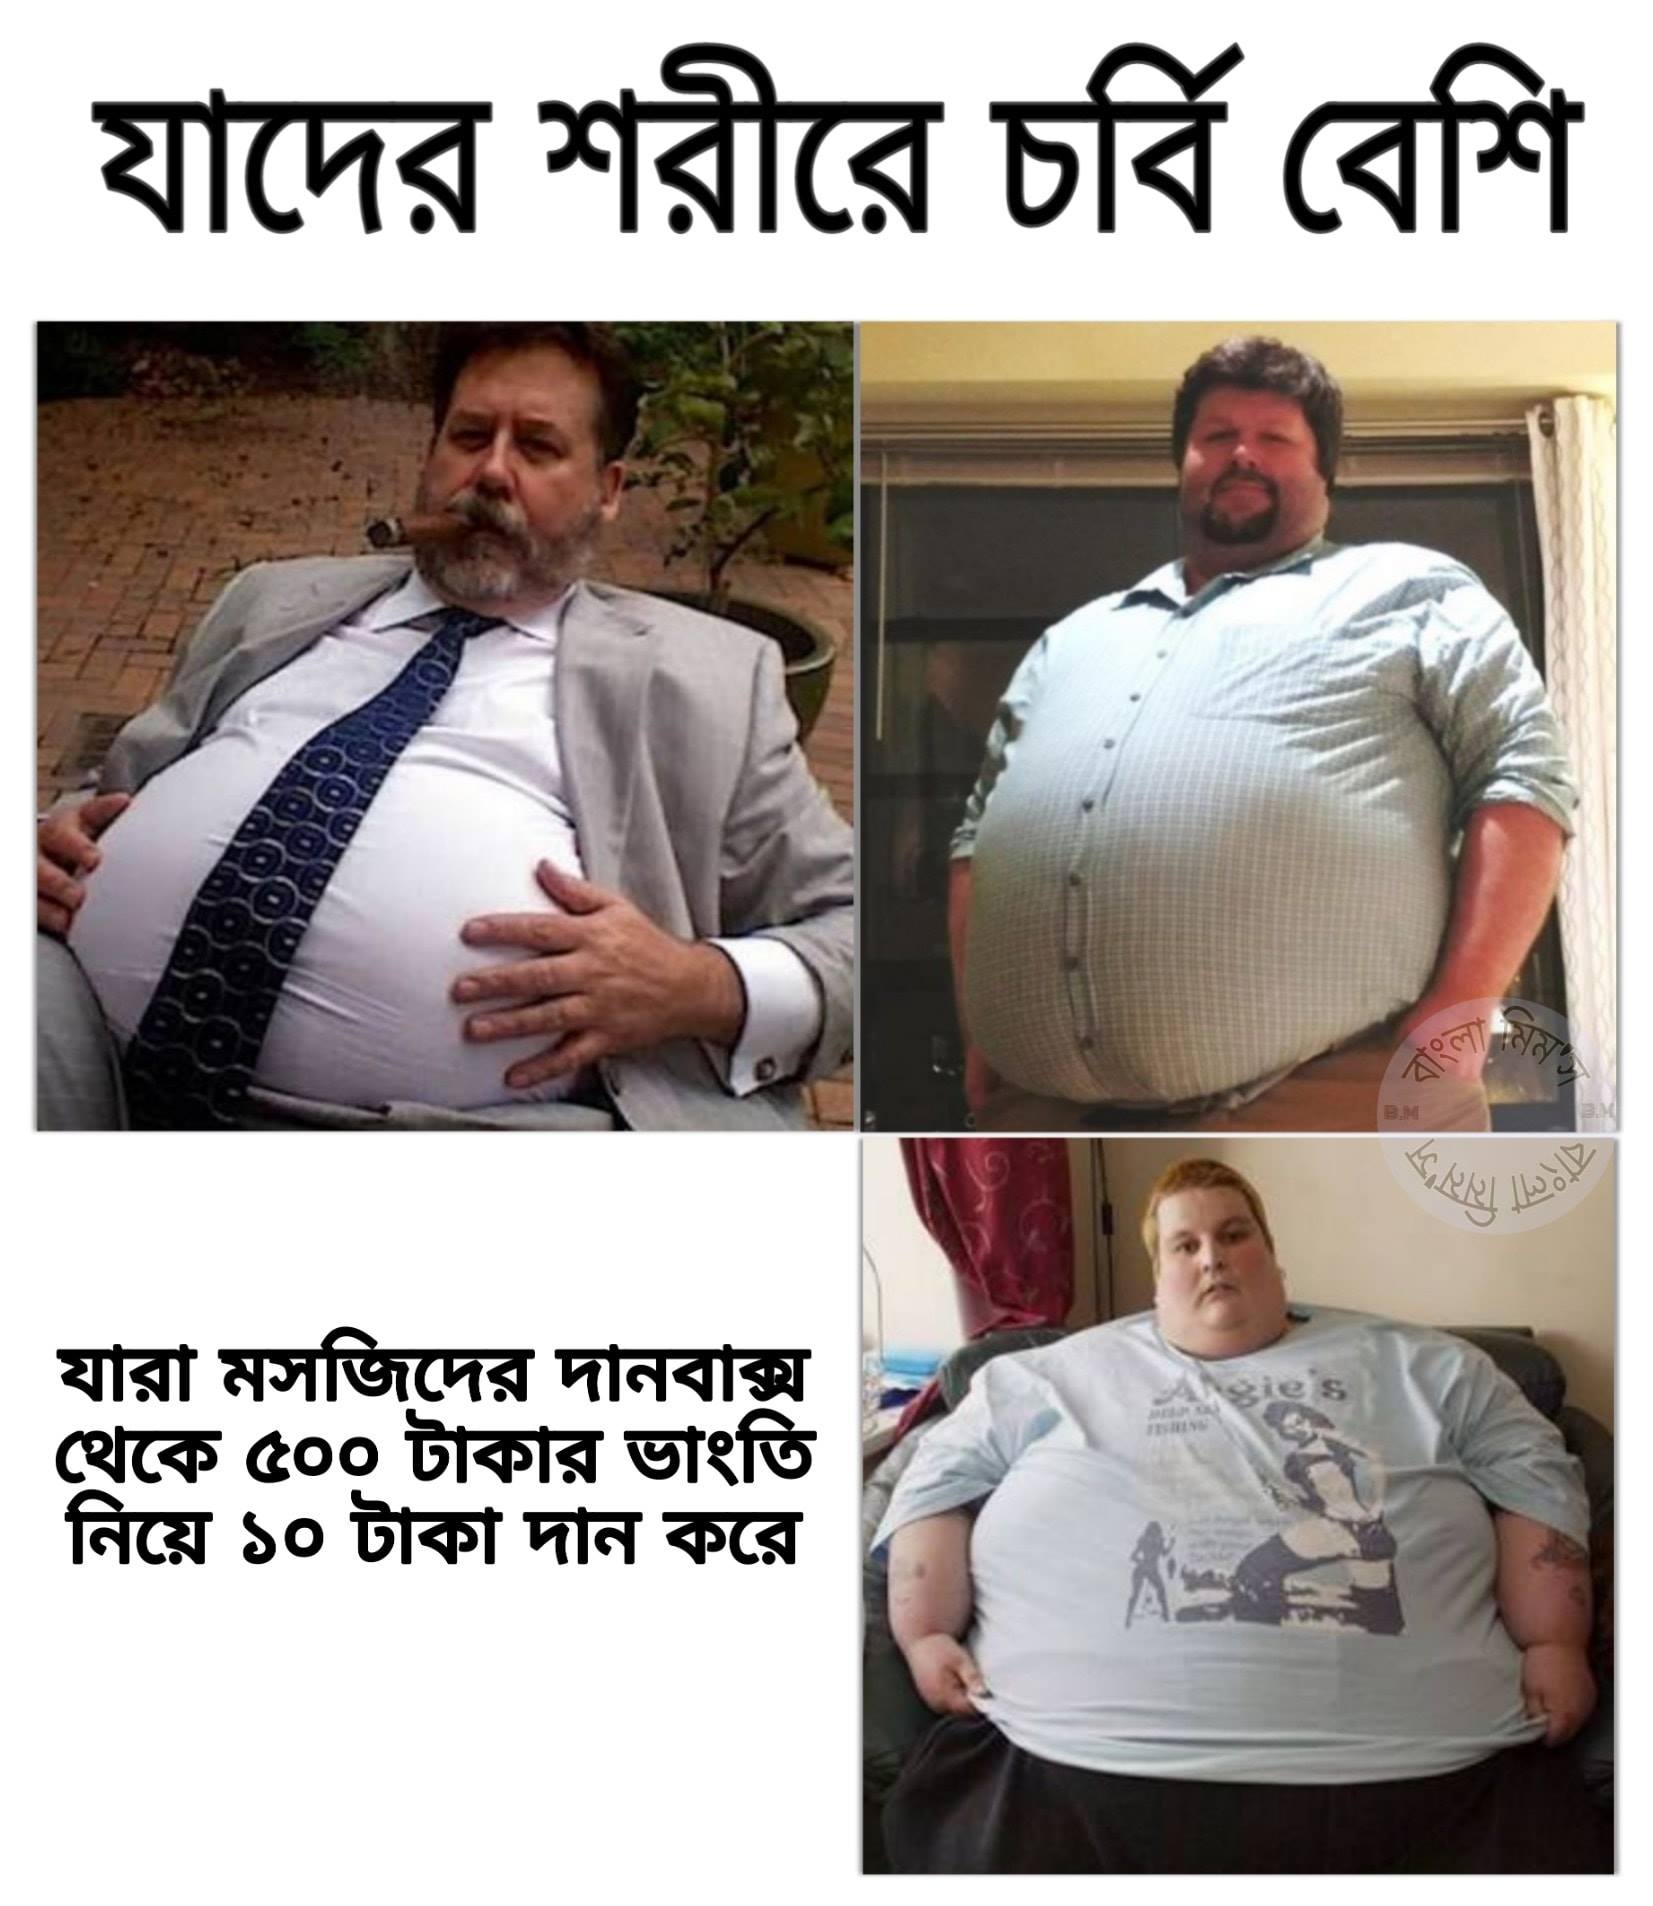
Caption: যাদের শরীরে চর্বি বেশি      যারা মসজিদের দানবাক্স থেকে ৫০০ টাকার ভাংতি নিয়ে ১০ টাকা দান করে
Label: hate